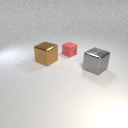
small red rubber cube behind large brown metal cube